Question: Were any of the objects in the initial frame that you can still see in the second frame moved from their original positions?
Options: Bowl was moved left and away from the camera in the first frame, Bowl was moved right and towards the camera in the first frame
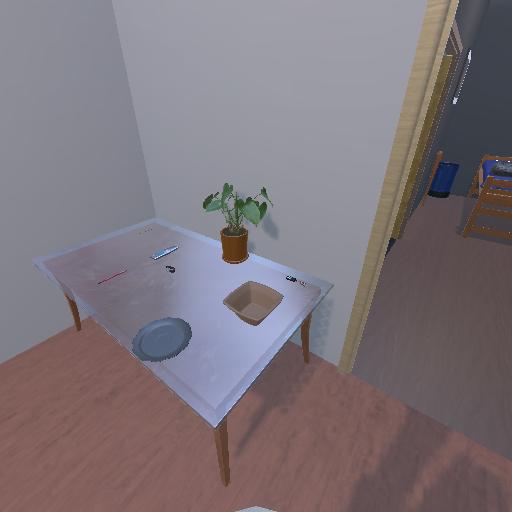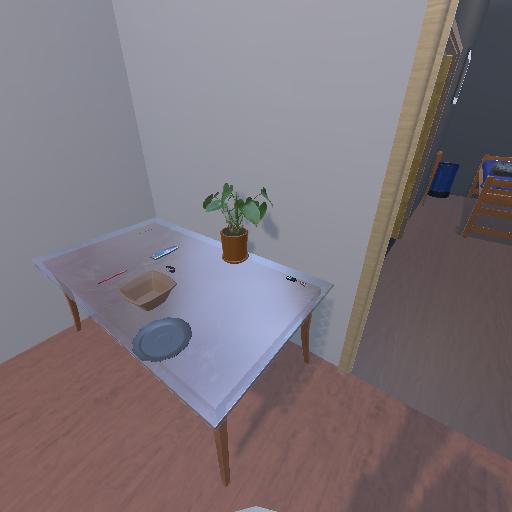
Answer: Bowl was moved left and away from the camera in the first frame